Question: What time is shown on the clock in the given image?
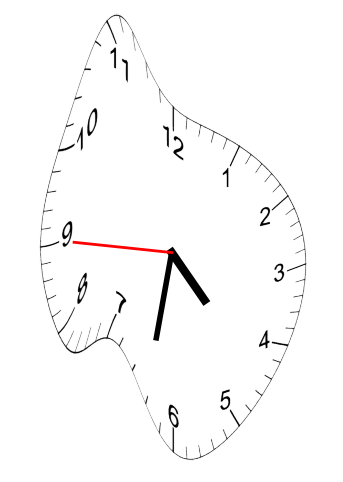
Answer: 04:31:45